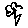
Label: flower